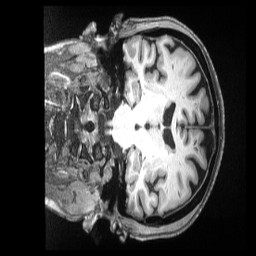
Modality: T1w
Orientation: coronal
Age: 59
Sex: female
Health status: ill
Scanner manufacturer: siemens
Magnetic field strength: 3 T
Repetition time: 2.5 s
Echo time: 0.00181 s